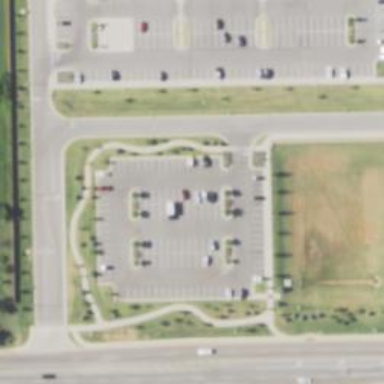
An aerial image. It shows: Parking area with asphalt surface.